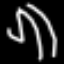
Label: palm tree